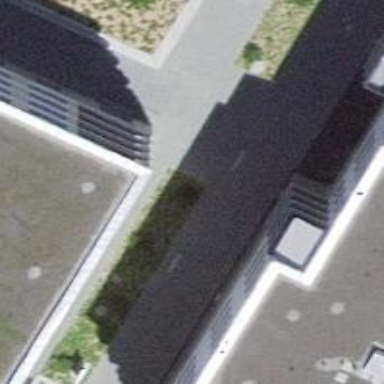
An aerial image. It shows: Bicycle parking facility.